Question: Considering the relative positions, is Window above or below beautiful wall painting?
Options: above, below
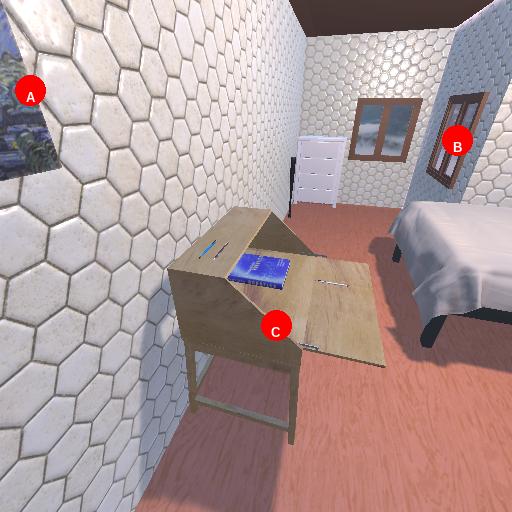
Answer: above